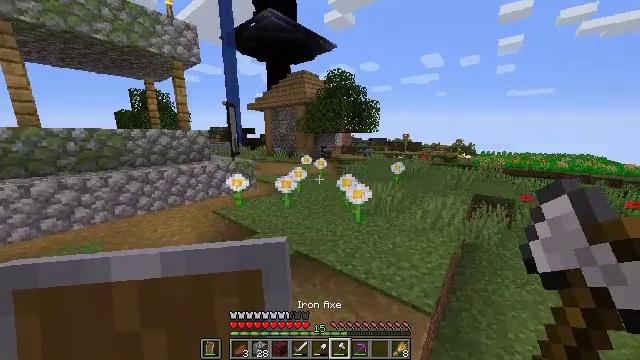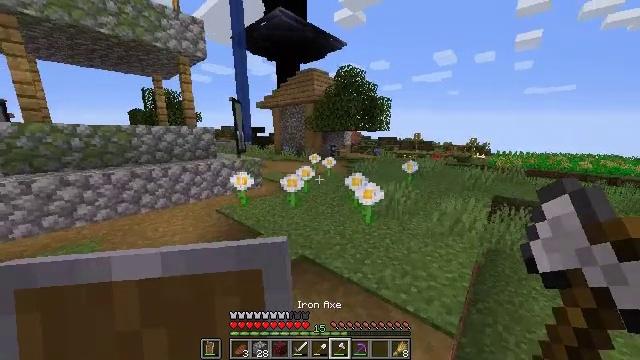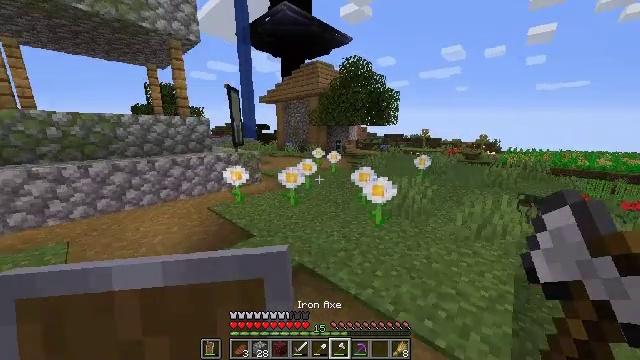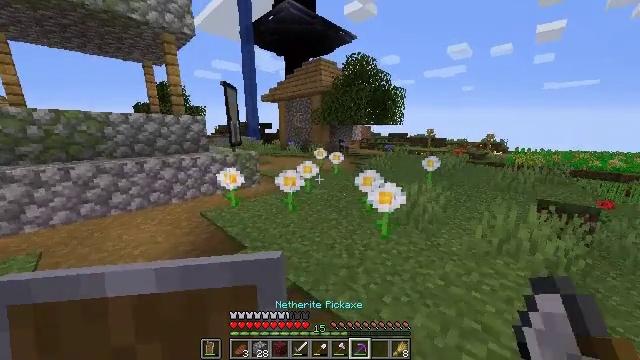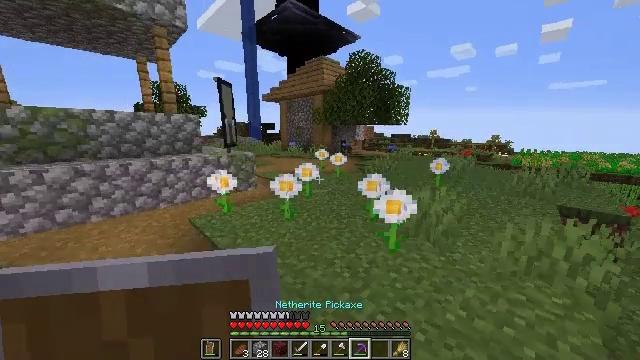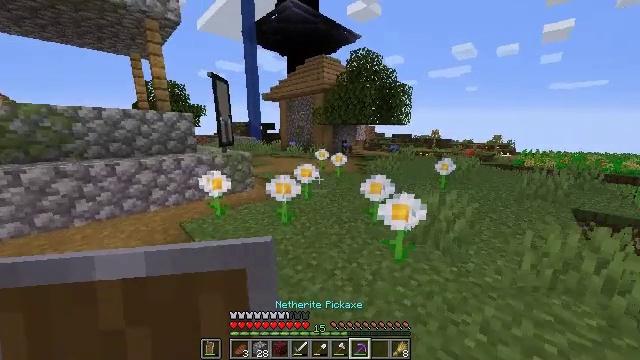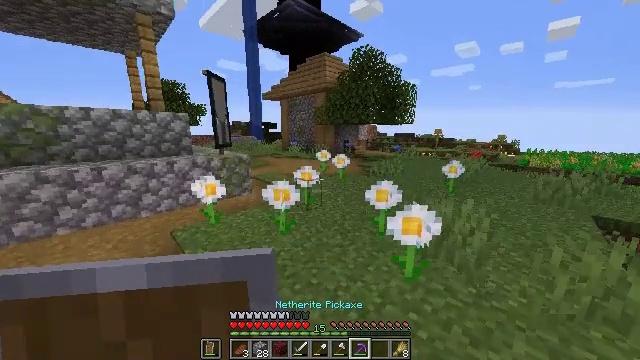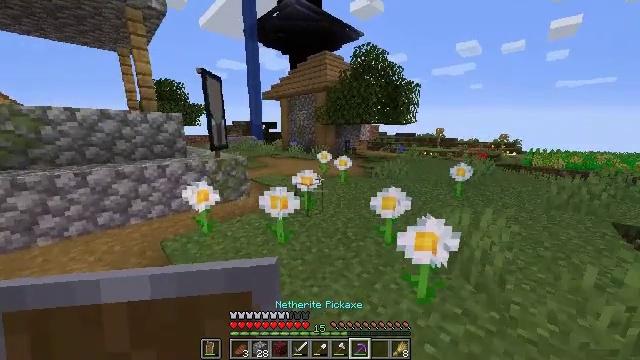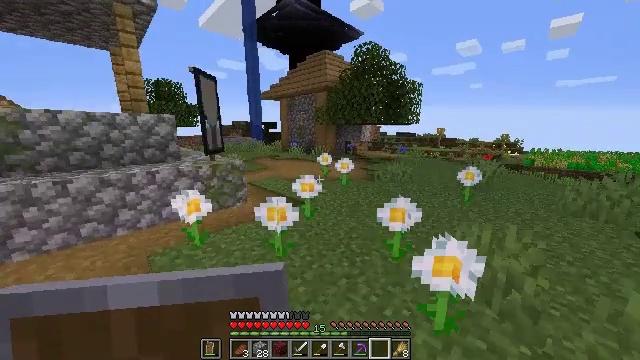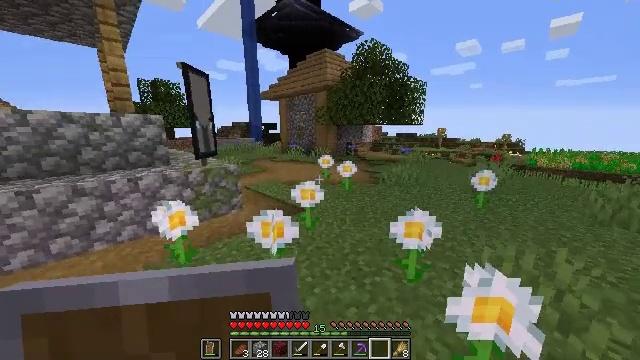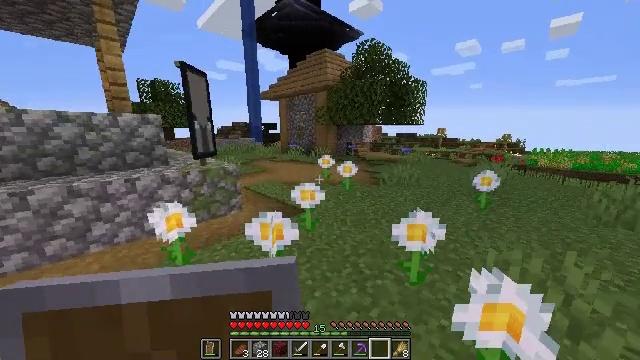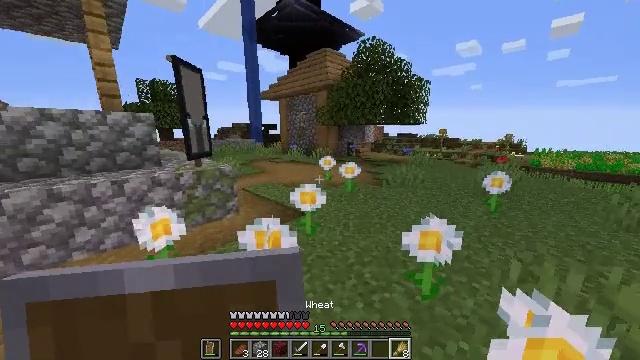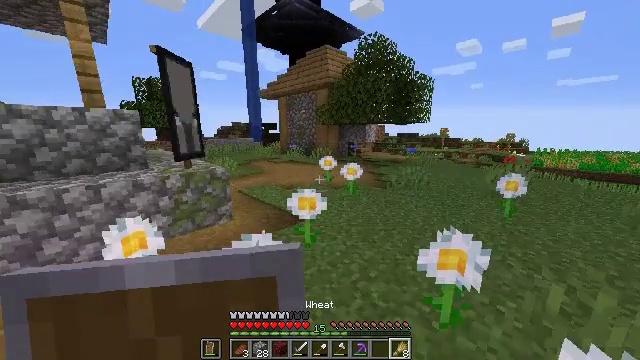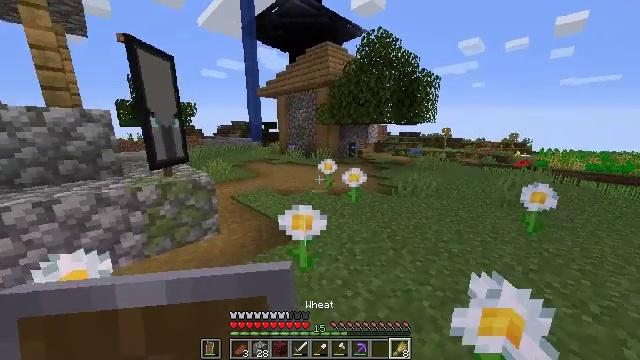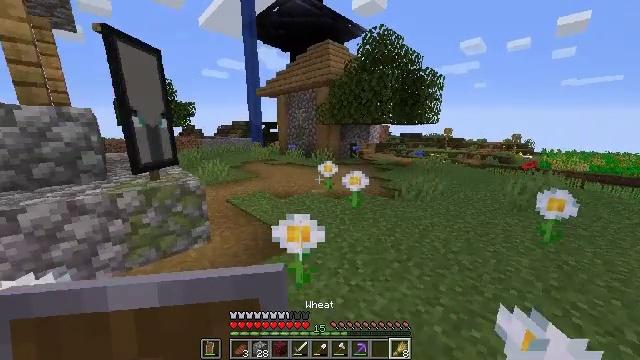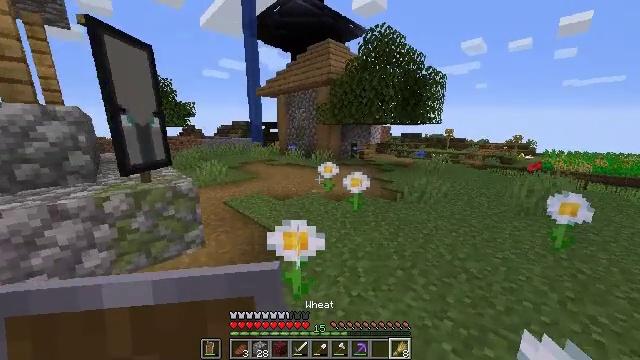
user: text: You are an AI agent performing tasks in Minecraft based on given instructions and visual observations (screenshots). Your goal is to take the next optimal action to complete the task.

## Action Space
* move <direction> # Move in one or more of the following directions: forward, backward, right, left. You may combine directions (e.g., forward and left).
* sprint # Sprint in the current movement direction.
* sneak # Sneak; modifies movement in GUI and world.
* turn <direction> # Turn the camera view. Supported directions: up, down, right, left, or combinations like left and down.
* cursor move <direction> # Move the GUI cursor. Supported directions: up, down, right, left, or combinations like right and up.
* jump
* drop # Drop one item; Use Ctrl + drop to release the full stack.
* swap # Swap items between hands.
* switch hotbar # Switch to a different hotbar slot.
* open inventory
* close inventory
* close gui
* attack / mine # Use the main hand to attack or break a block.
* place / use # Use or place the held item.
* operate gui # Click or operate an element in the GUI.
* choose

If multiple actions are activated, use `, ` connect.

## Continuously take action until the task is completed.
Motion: motion action
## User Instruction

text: Gather wheat by left-clicking on it.
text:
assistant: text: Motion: move forward, turn left
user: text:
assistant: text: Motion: move forward, turn left
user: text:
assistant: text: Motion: move forward
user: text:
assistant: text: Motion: move forward
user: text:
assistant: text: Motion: move forward
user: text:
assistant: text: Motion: move forward
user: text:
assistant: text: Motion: move forward
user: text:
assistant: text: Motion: move forward
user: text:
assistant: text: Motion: move forward
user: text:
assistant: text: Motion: move forward
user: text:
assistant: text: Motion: move forward
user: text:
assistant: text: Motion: move forward
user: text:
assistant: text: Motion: move forward
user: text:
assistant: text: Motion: move forward
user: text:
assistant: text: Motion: move forward
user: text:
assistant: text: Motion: move forward
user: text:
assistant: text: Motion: move forward
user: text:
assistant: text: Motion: move forward, turn left
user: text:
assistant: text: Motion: move forward, turn left
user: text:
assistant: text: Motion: move forward, turn left
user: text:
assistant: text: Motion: move forward, turn left
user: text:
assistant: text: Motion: move forward
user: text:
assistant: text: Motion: move forward, turn left
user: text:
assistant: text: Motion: move forward
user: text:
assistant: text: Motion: move forward
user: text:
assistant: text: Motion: move forward
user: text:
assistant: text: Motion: move forward
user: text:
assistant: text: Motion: move forward
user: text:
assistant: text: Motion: move forward
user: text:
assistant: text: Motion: move forward